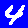
Digit: 4